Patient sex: M
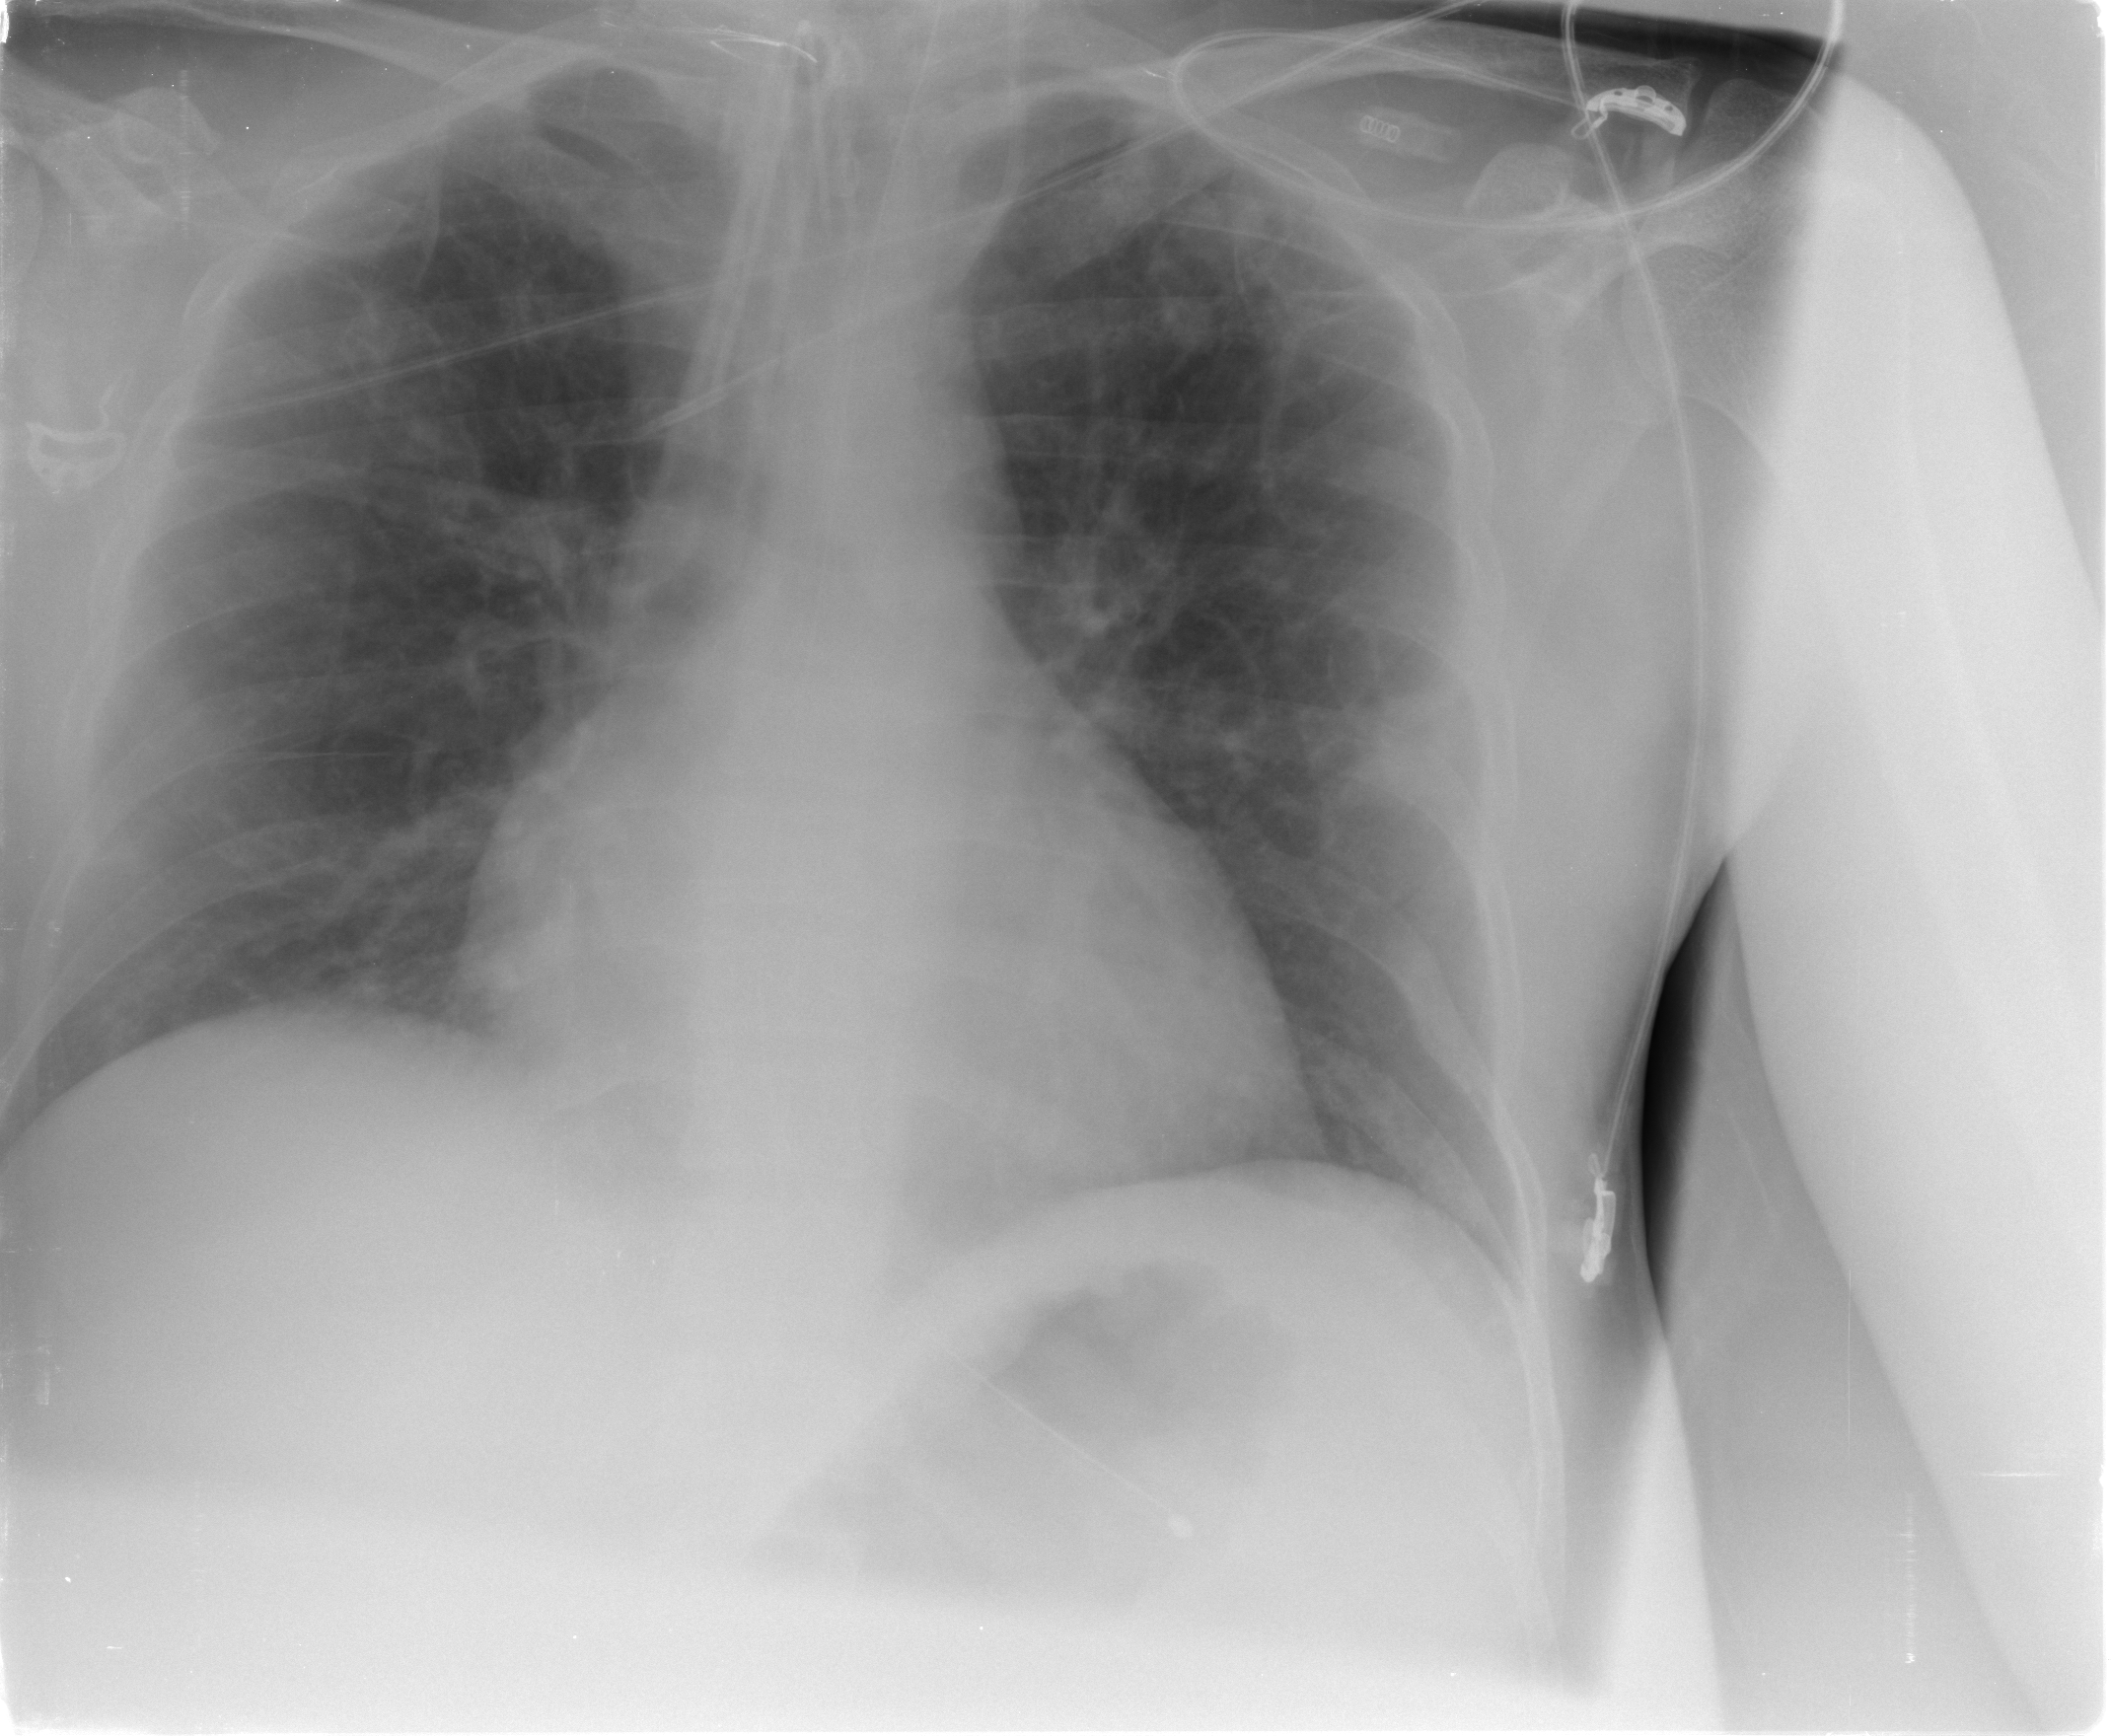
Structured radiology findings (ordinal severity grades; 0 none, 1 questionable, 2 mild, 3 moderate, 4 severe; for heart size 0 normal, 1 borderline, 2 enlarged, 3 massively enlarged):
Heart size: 0
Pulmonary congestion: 0
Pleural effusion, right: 0
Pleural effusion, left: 0
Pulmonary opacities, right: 0
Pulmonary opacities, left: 1
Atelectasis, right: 0
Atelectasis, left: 2